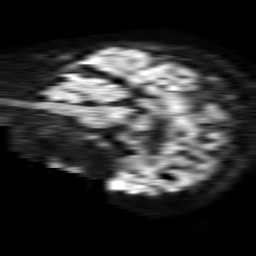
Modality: TRACE
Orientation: sagittal
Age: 73
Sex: female
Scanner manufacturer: philips
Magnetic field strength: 1.5 T
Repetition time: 4.6 s
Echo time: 0.09059 s